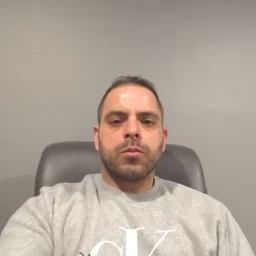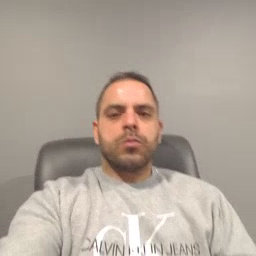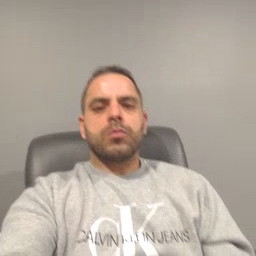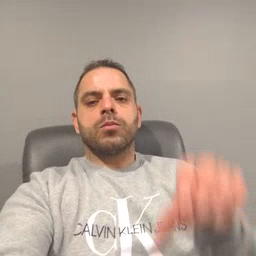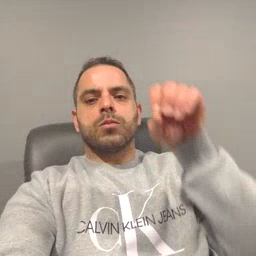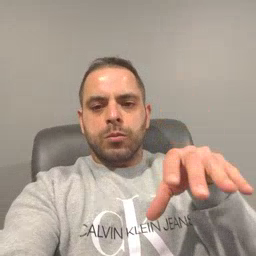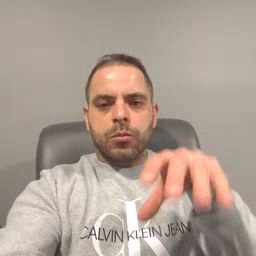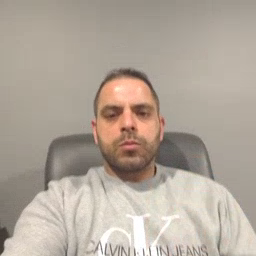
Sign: drop